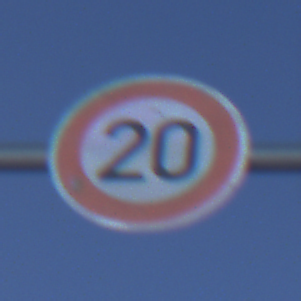
Verkehrszeichen: Geschwindigkeit20
Umgebung: Outdoor, Nature
Tageszeit: MorningAfternoon
Wetter: PartlyCloudy
Licht: Natural
Jahreszeit: NotSpecified
Kontrast: HighContrast